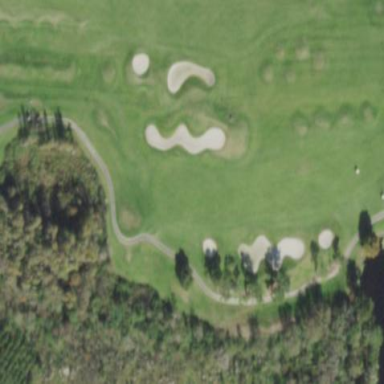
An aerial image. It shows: Grassy area designated as golf fairway.